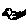
Label: bird